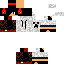
A male skeleton skin with dark skin, wearing brown helmet dressed in a red hoodie and red pants, featuring a closed mouth.